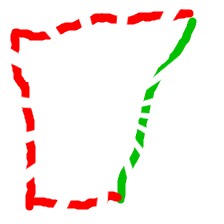
Shape: trapezoid